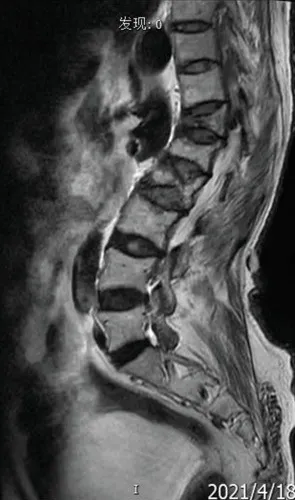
Family tree of the patient and imaging features. Thoracolumbar kyphosis, with an irregular sequence; edges of vertebral bodies got sharp, and signals in vertebral bodies became uneven; wedge-shaped changes in different degrees of T12-L2 vertebral bodies, and long T1 and short T2 signals in T12 vertebral bodies (b).
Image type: radiology (mri)